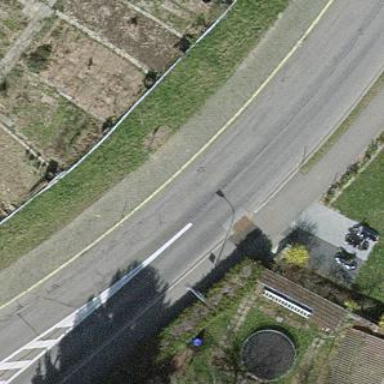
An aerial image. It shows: Street-side parking area with grass paver surface.